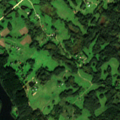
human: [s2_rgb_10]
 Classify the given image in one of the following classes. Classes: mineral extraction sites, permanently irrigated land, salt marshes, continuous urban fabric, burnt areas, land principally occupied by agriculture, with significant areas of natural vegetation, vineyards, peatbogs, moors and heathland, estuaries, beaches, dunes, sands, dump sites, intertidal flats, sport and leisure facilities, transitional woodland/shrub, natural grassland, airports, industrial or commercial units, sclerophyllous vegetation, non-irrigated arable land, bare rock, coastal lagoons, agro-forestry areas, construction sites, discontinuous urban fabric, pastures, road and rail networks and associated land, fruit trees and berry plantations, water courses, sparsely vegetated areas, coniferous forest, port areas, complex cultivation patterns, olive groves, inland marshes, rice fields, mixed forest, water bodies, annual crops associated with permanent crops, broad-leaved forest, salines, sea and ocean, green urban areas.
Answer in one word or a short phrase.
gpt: land principally occupied by agriculture, with significant areas of natural vegetation, broad-leaved forest, water bodies